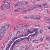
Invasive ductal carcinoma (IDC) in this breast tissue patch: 0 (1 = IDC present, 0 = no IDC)